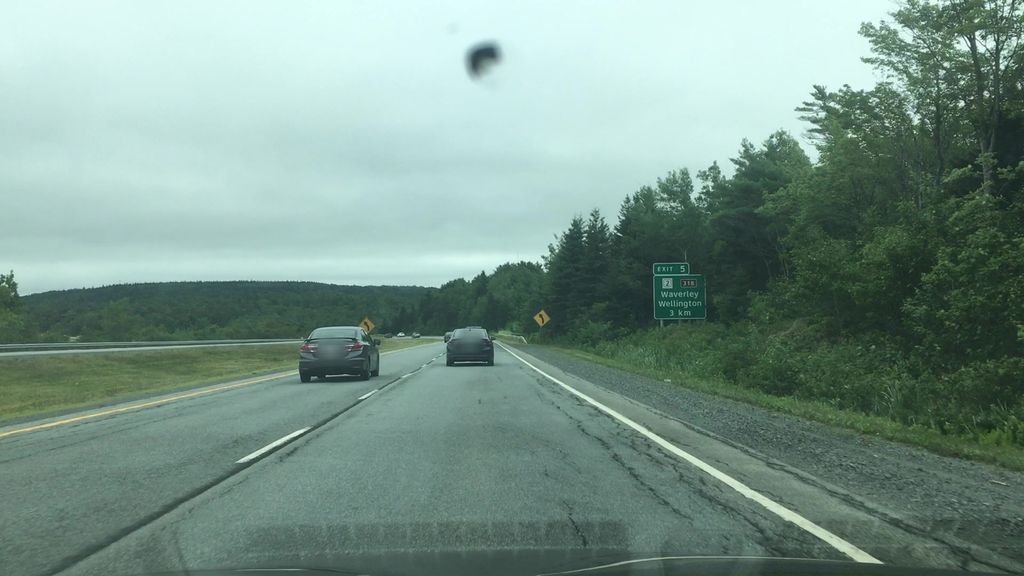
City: halifax